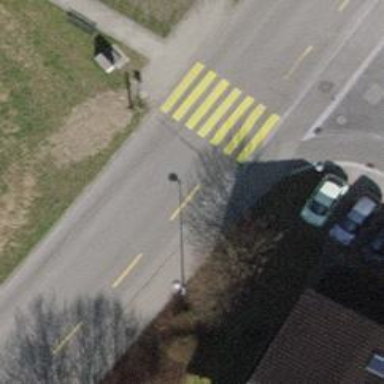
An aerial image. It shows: Marked zebra crossing on the road.